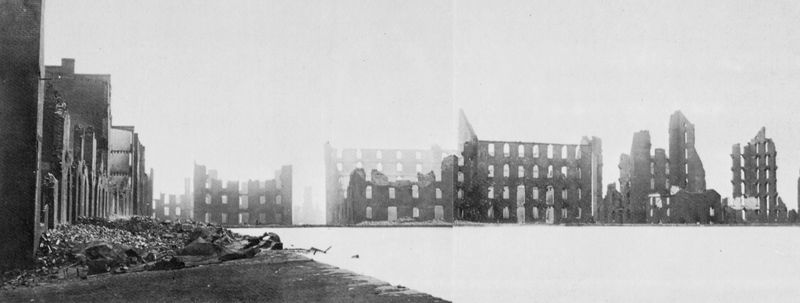
Titel: Ruine der Mühle von Gallejo, Richmond
Künstler: Alexander Gardner
Standort: New York
Institution: The Metropolitan Museum
Schlagwörter: dunkel, himmel, schatten, wasser, weiß, stadt, ufer, fenster, grau, hell, licht, schwarz, strasse, gebäude, haus, wand, architektur, steine, häuser, sonne, kontrast, düster, fassade, fassaden, leere, dächer, giebel, geröll, platz, schutt, krieg, trümmer, zerstörung, foto, fotografie, photographie, bögen, wände, reste, ruine, belichtung, bomben, kiesel, schwarz weiß, ruinen, photo, skelett, mauern, zerstört, kulisse, bauten, siluette, europa, tristesse, nachkriegszeit, ausgebrannt, müll, skelette, überschneidung, beschädigt, zerbombt, kriegsschäden, mörtel, skellette, atombombe